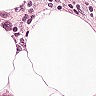
Metastatic tissue present: no